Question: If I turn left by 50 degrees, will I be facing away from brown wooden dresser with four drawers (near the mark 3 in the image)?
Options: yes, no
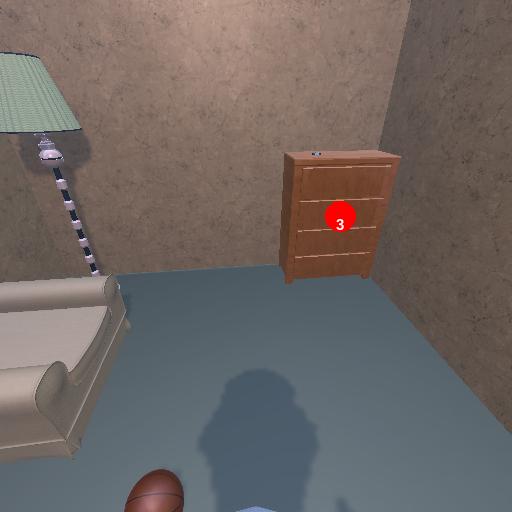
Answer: yes